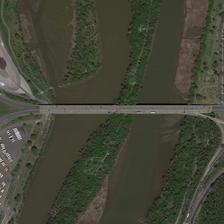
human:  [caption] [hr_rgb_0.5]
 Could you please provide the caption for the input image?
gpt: a baseball field with several parking lots are in one side of a river with a bridge .

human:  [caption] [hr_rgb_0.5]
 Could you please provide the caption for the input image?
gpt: a bridge through two parallel and narrow rivers .

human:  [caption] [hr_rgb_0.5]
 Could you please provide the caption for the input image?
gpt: a bridge is on a river with many buildings on one side and a baseball field on the other .

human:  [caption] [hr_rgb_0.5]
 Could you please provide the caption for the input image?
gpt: the around stadium and numnerous residential buildings are seperated by this river while the bridge across the river makes them connected .

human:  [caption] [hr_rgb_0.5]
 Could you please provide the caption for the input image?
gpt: a long bridge is on a river with many buildings on one side .